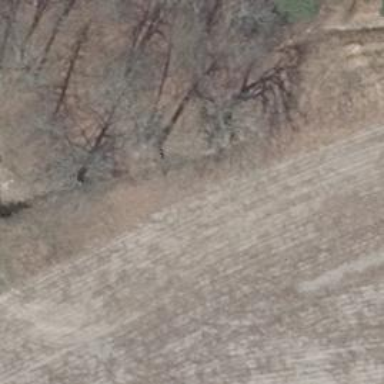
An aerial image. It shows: Row of deciduous broadleaved trees.